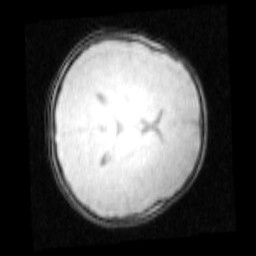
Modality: PDw
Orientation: axial
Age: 10
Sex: female
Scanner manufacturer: siemens
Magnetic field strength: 3 T
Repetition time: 0.25 s
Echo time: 0.00103 s